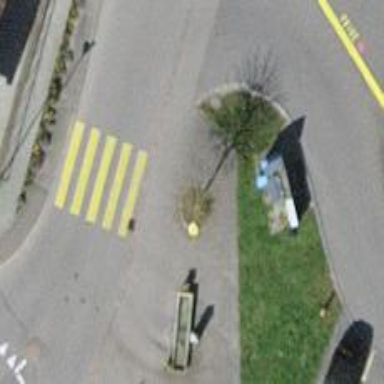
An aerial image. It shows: Post box is visible.